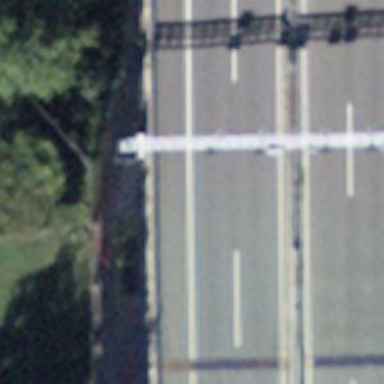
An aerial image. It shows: Gantry structure.